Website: walmart
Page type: customer-info-address
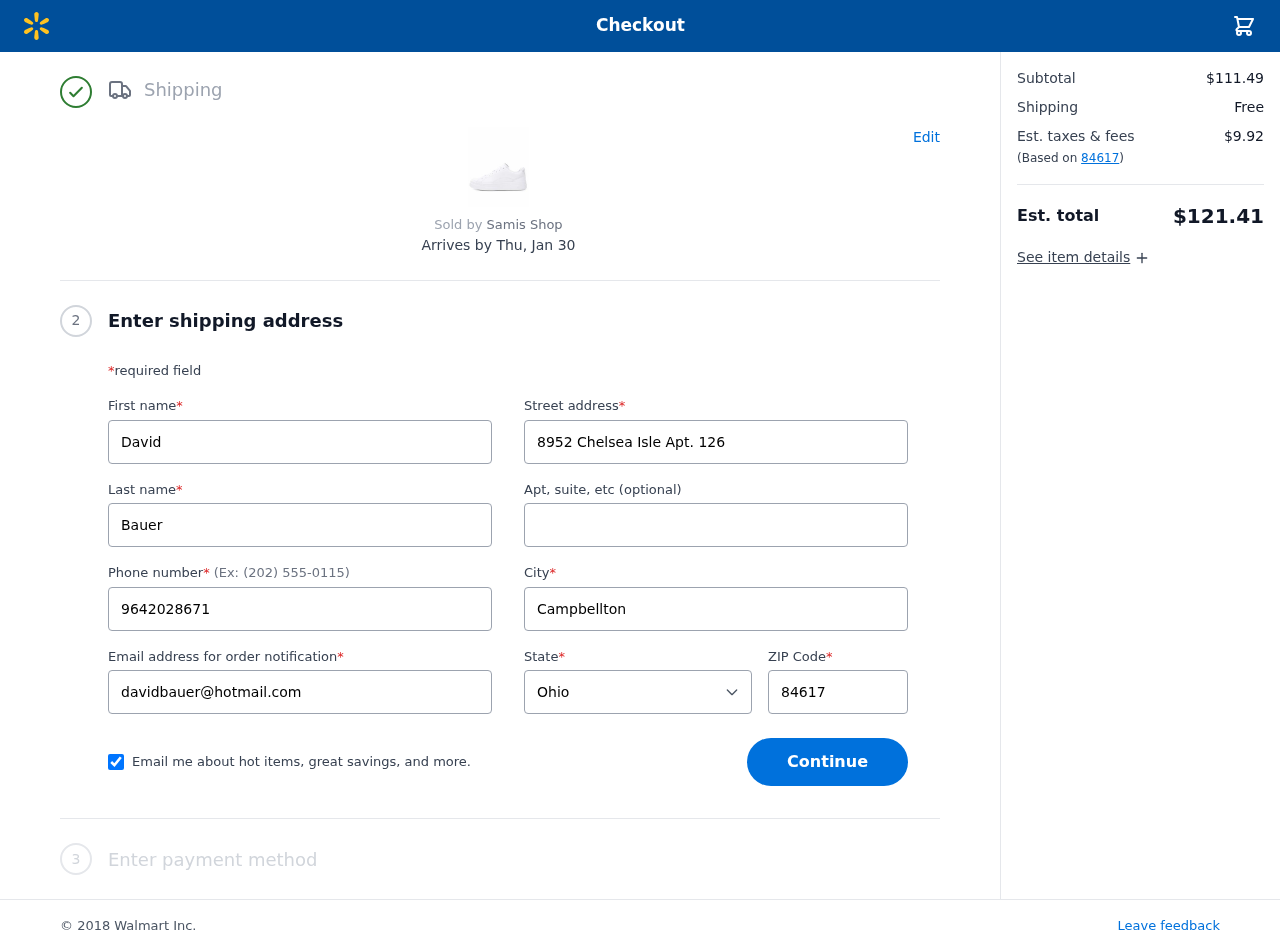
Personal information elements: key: PII_CITY
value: Campbellton
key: PII_EMAIL
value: davidbauer@hotmail.com
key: PII_FIRSTNAME
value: David
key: PII_LASTNAME
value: Bauer
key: PII_PHONE
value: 9642028671
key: PII_POSTCODE
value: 84617
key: PII_STATE
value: Ohio
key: PII_STREET
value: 8952 Chelsea Isle Apt. 126
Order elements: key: ORDER_DELIVERY_DATE
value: Thu, Jan 30
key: ORDER_SUBTOTAL
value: $111.49
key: ORDER_SHIPPING_COST
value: Free
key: ORDER_TAX
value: $9.92
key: ORDER_TOTAL
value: $121.41